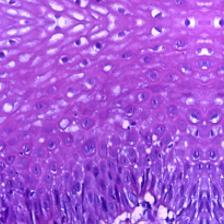
Diagnosis: Normal